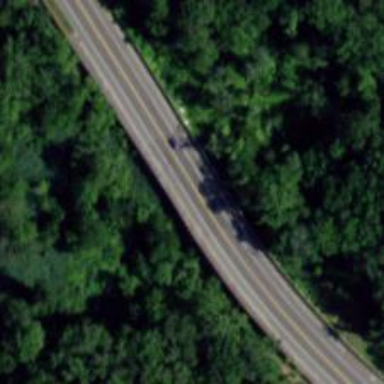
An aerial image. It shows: Bridge with arch structure carrying trunk highway.